Field crop: maize
Growth stage: 2
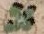
Species: chenopodium